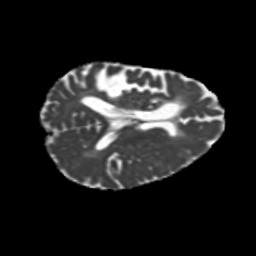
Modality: MD
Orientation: axial
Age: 46
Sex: male
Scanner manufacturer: siemens
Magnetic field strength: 3 T
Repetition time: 5.25 s
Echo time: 0.08 s